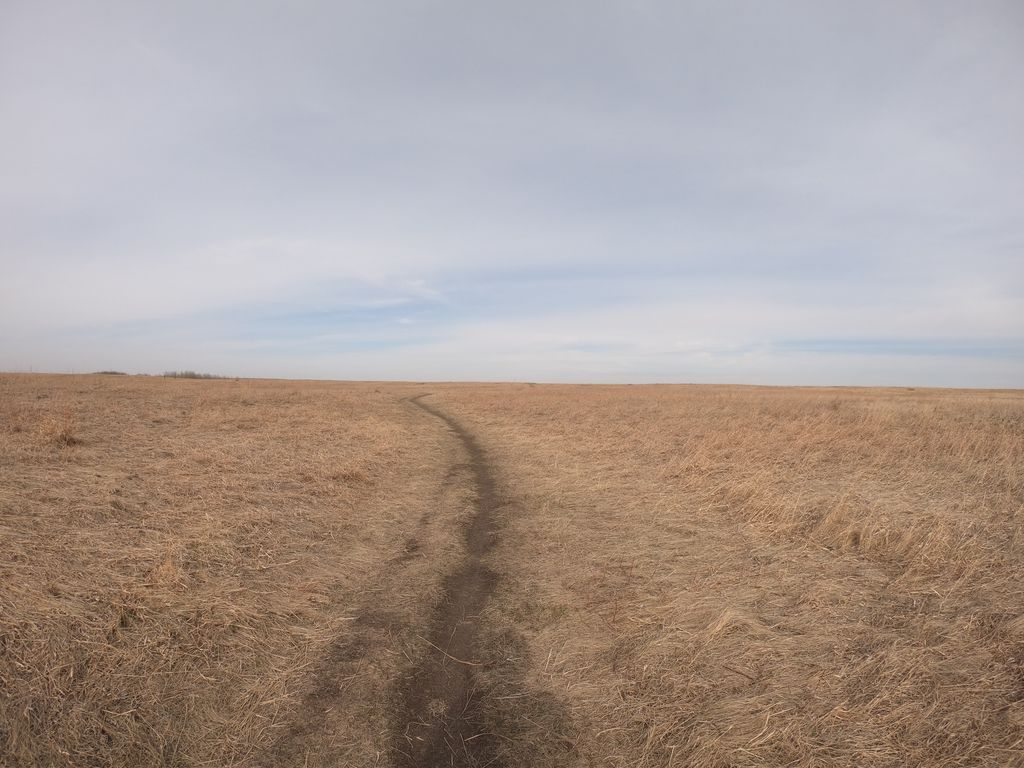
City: calgary